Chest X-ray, AP view. Patient: 55 years old, sex F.
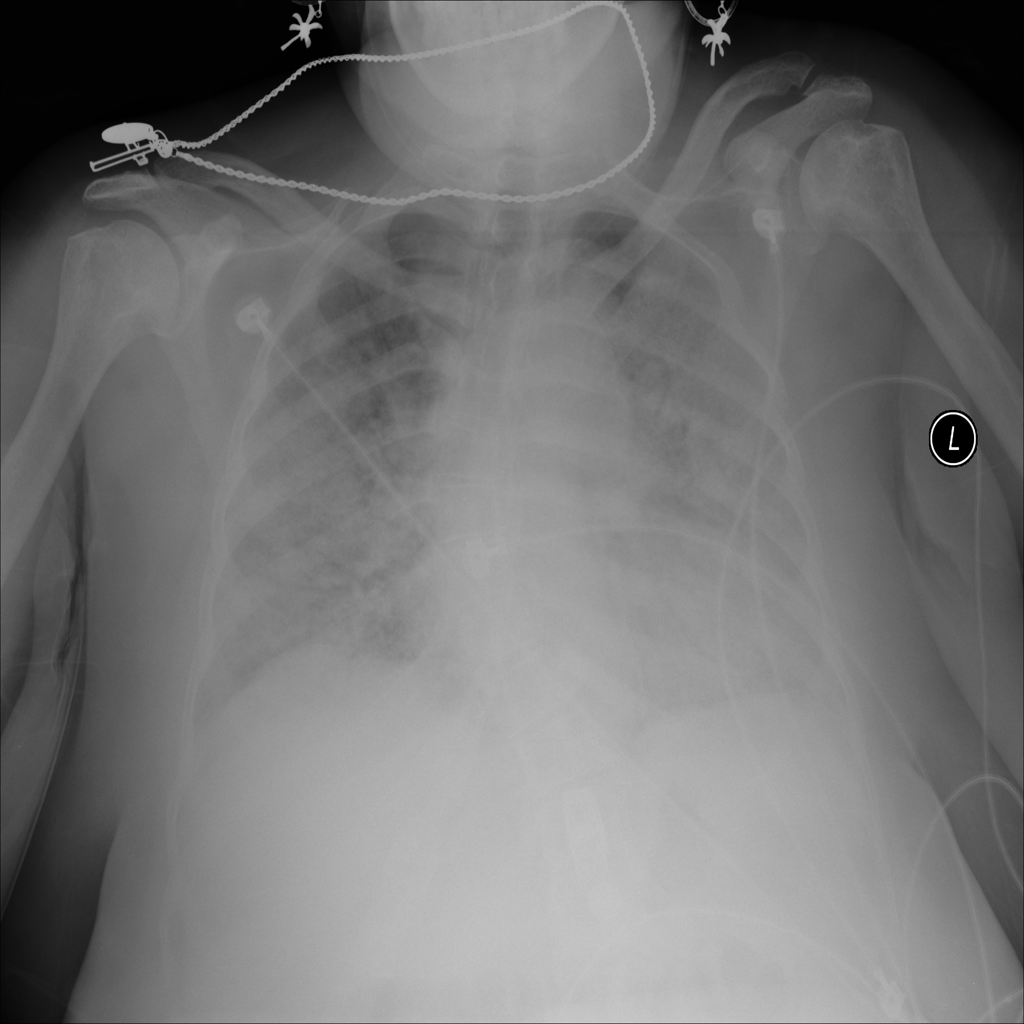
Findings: Edema